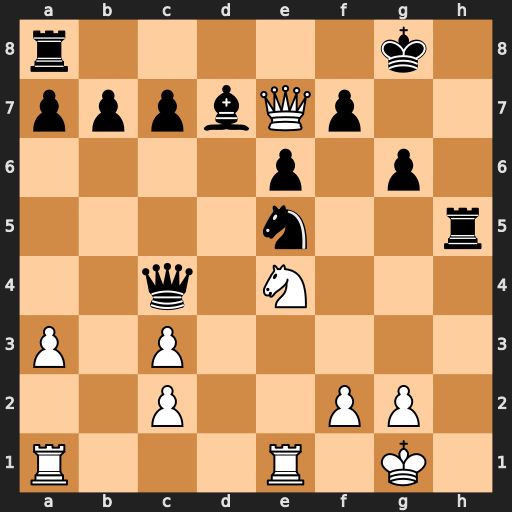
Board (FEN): r5k1/pppbQp2/4p1p1/4n2r/2q1N3/P1P5/2P2PP1/R3R1K1
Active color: w
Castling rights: -
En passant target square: -
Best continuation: Nf6+ Kg7 Nxh5+ gxh5 Rxe5